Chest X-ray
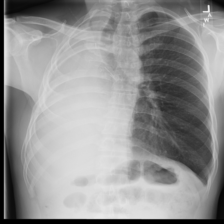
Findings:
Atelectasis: negative
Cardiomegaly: negative
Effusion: negative
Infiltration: negative
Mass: negative
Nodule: negative
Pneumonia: negative
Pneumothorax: negative
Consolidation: negative
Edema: negative
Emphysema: negative
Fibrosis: negative
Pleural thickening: negative
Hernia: negative